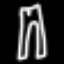
Label: pants